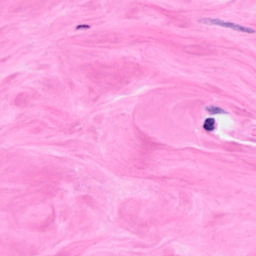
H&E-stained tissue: Breast